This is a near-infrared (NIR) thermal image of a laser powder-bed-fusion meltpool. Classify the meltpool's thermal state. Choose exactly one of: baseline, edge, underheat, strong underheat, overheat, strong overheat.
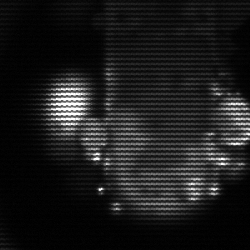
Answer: strong underheat